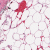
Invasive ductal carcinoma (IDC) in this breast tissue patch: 0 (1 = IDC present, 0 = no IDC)